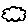
Label: cloud